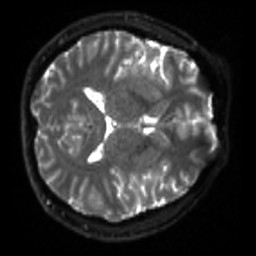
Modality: sbref
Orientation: axial
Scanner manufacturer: siemens
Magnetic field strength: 3 T
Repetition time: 4 s
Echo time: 0.0594 s